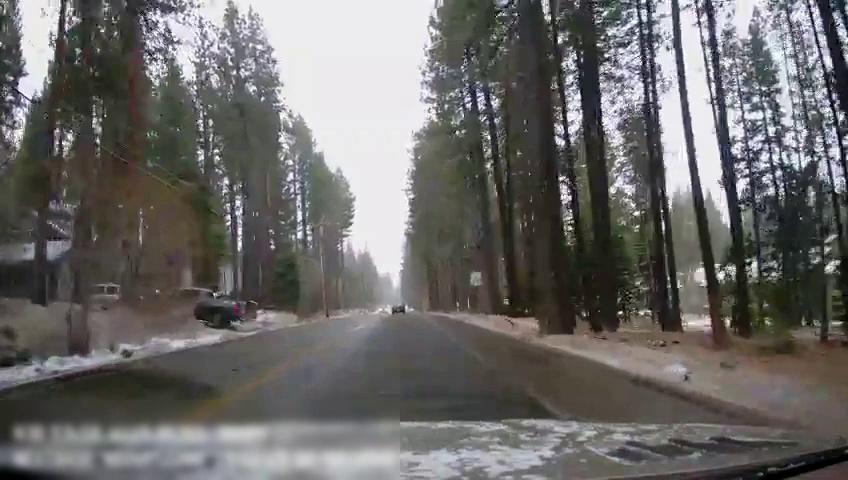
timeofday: Day
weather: Snowy
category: Drivable Space
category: Vehicles | SUV
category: Vehicles | Car
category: Vehicles | Truck
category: Lanes | Current Lane
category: Lanes | Current Lane